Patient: sex M, age 66
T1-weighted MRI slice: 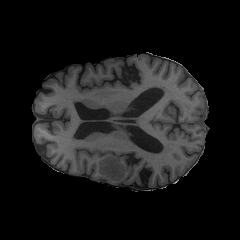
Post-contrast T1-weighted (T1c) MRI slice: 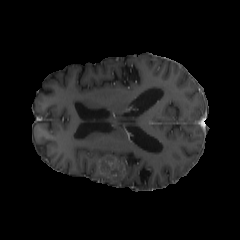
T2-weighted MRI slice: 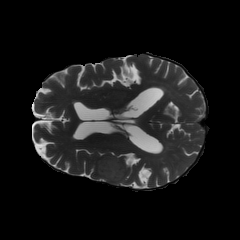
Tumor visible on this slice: yes
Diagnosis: Glioblastoma, IDH-wildtype
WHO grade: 4